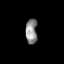
Tissue: lung
Cell type: Fibroblasts
Senescence score: 0.1998
Nuclear area (px): 288
Mean DAPI intensity: 140.698